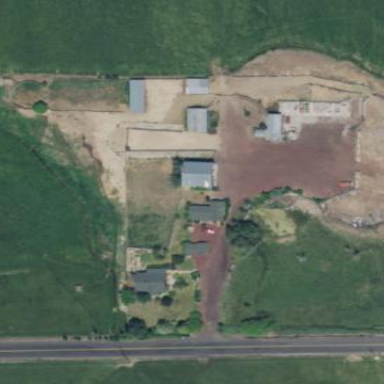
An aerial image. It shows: Farmyard area.